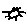
Label: sun